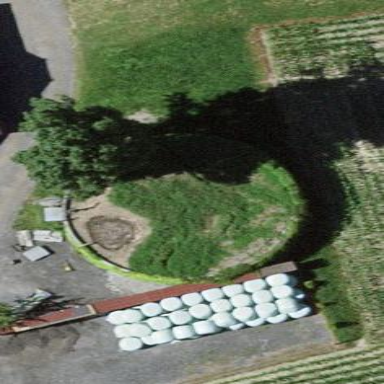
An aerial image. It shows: Silo.